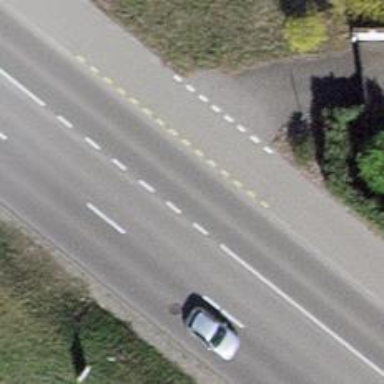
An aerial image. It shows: Secondary road with asphalt surface.